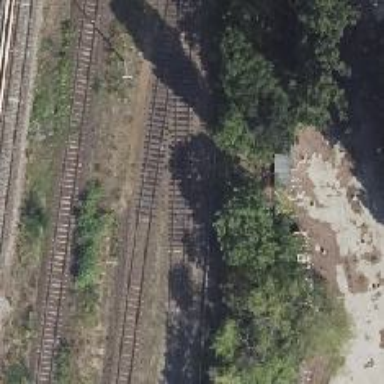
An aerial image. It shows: Signal on the railway track.